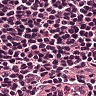
Metastatic tissue present: no